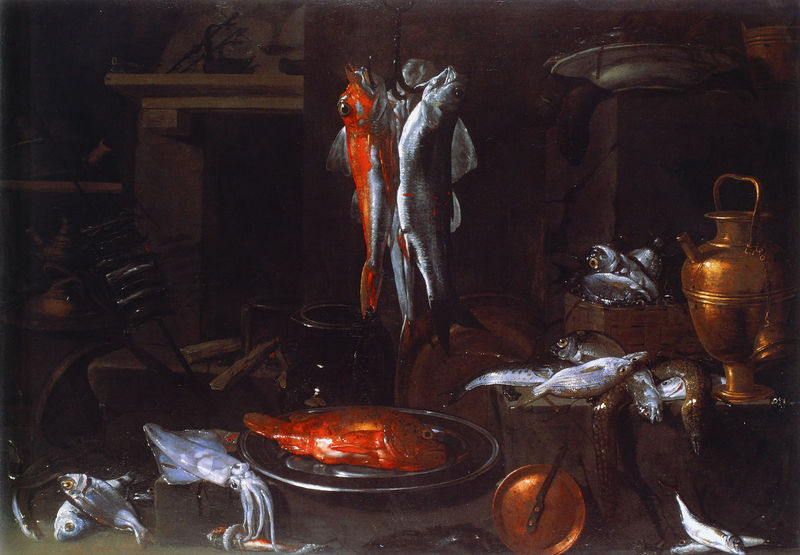
Titel: Kücheninterieur mit Fischen
Künstler: Giuseppe Recco
Institution: London, Matthiesen Fine Art Ltd.
Schlagwörter: dunkel, hell, licht, orange, raum, tisch, zimmer, rot, augen, barock, schale, schüssel, silber, teller, tod, tot, gold, kamin, ofen, kanne, krug, stilleben, stillleben, topf, essen, platte, töpfe, deckel, krabbe, meeresfrüchte, zinn, haken, hängen, tablet, kupfer, küche, fisch, karpfen, silbern, kochen, wei´ß, fische, meerestiere, flunder, krake, scholle, tentakel, tintenfisch, pfanne, spieß, geräte, gol, heringe, kalmar, tintnfisch, rotbarsch